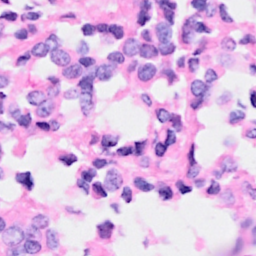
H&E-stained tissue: Breast